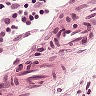
Metastatic tissue present: no